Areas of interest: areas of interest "Cinema"
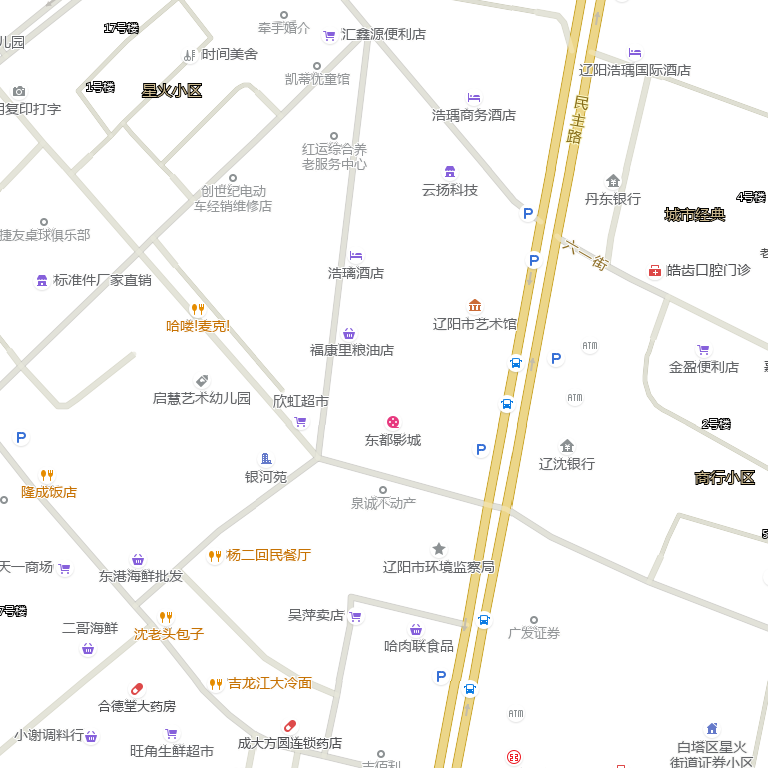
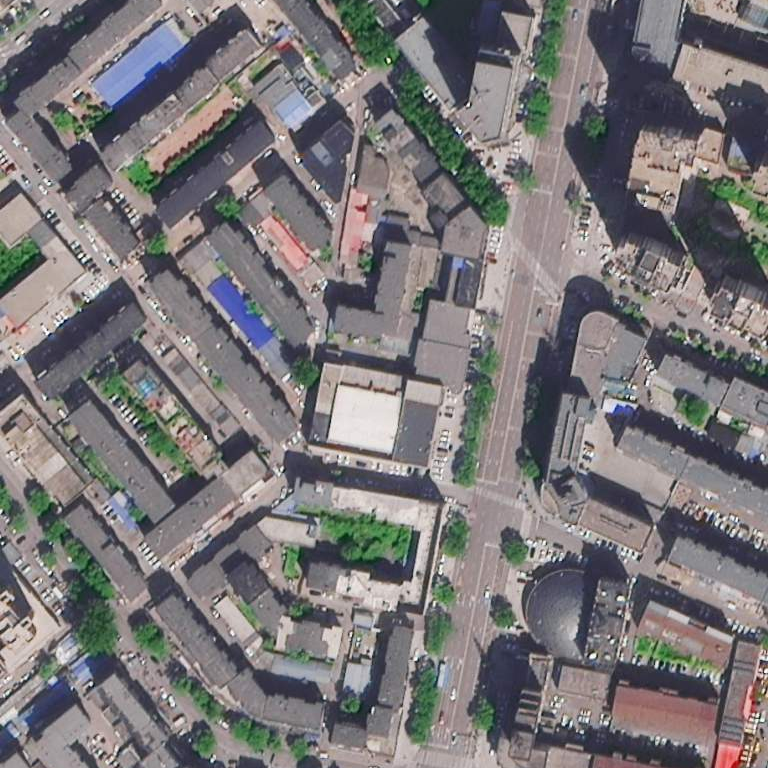